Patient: sex M, age 61
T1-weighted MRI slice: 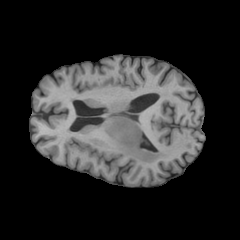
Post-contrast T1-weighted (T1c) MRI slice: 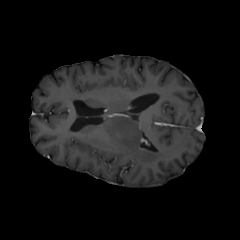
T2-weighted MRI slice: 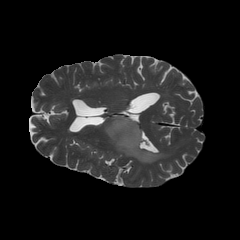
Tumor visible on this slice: yes
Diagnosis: Astrocytoma, IDH-wildtype
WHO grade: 3